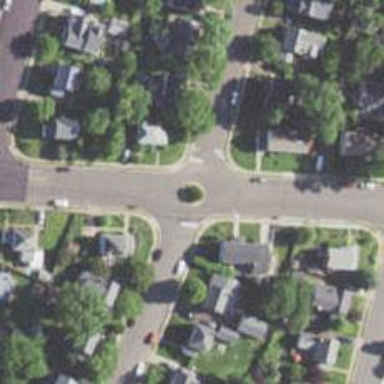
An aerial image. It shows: Mini roundabout on the road.